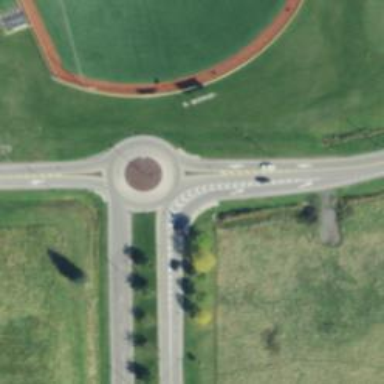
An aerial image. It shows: Service road that forms roundabout.